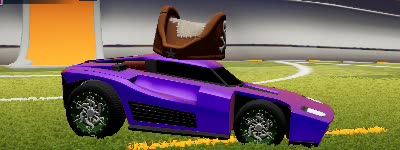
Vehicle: breakout